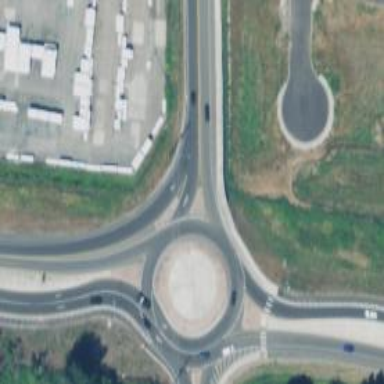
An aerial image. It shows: Roundabout on trunk highway.